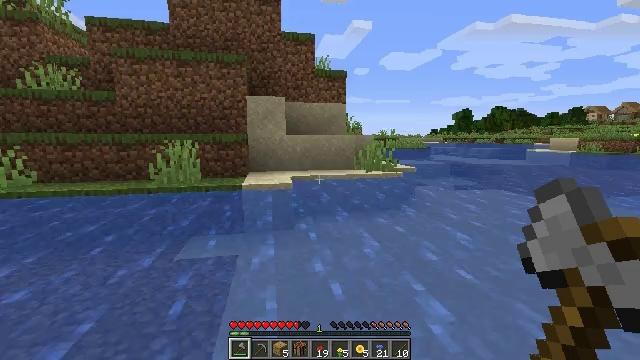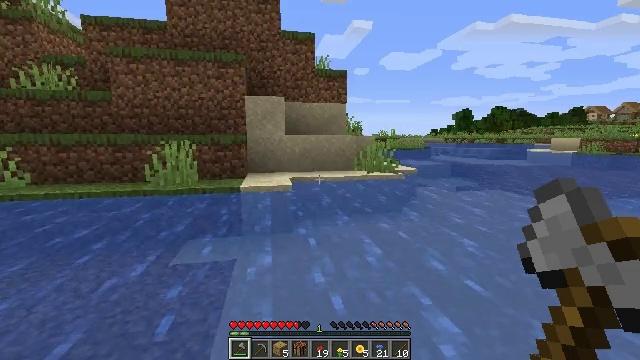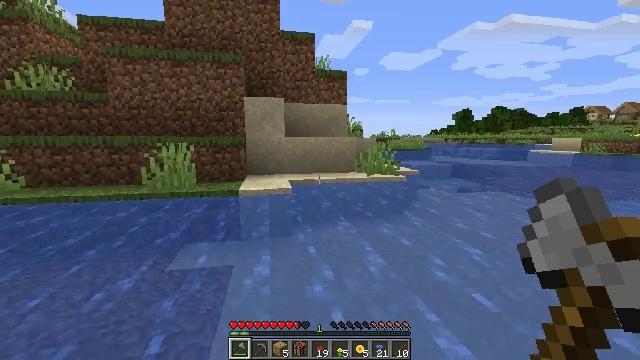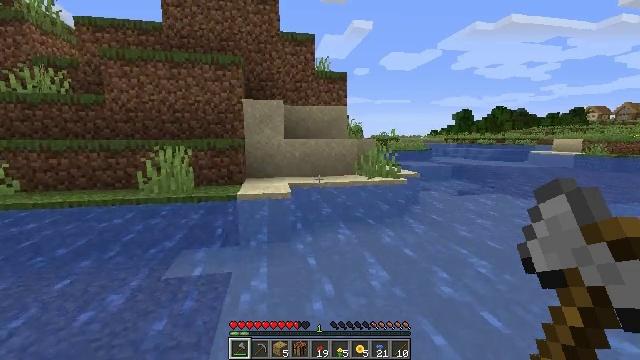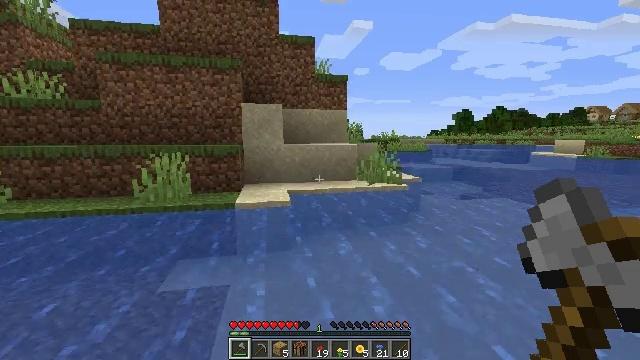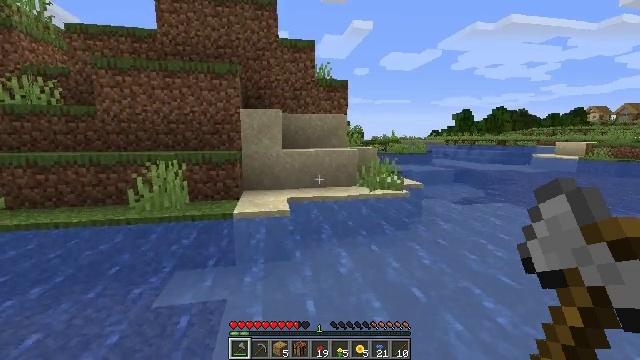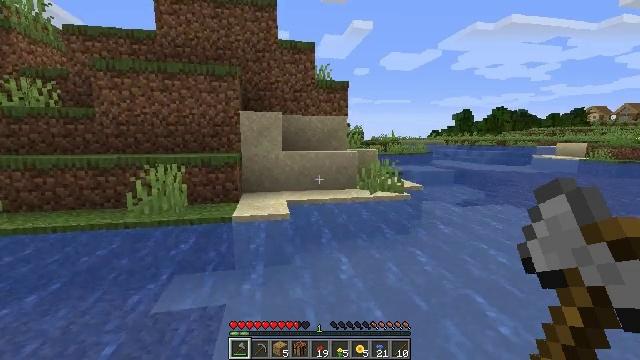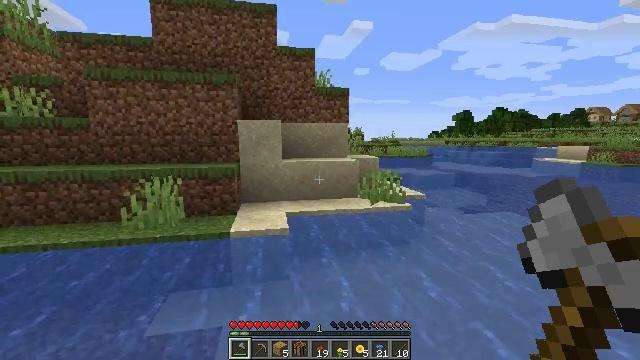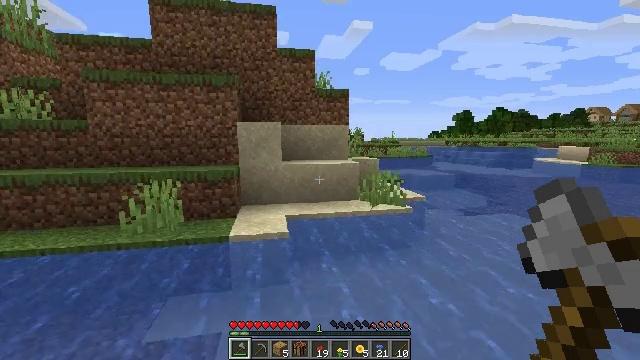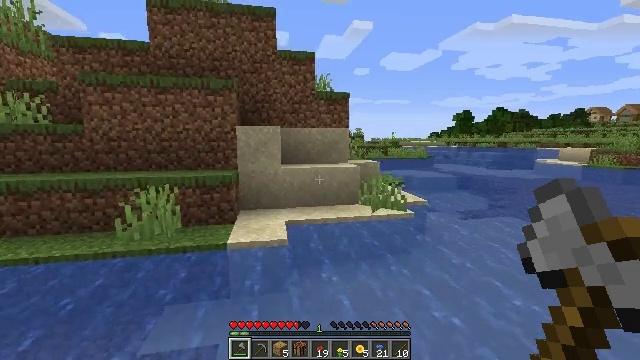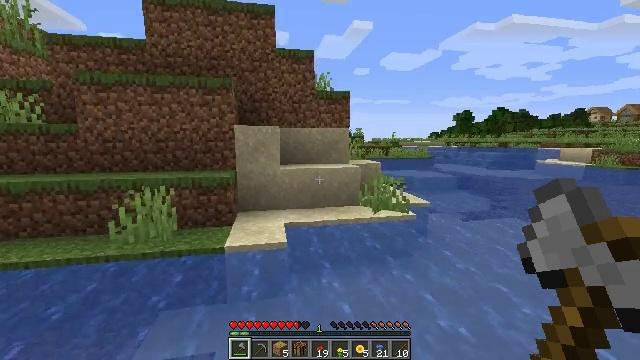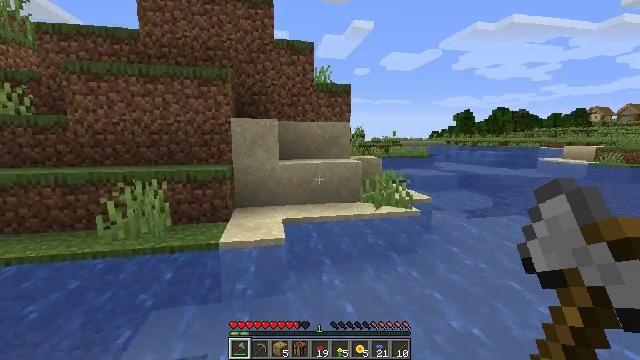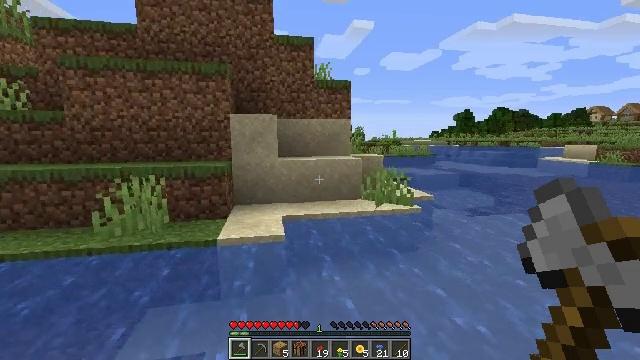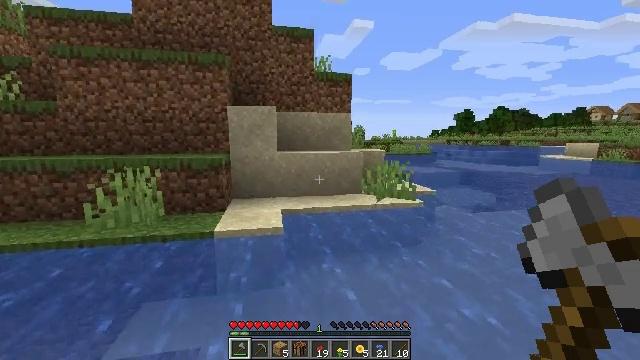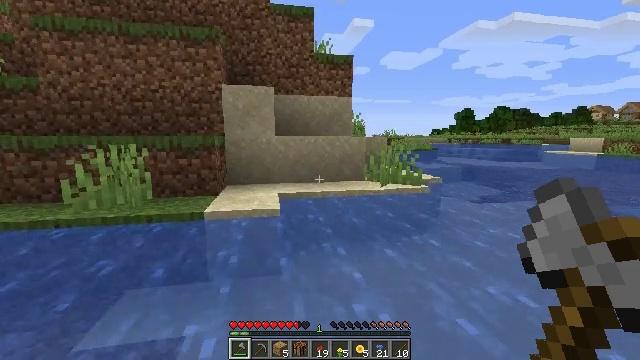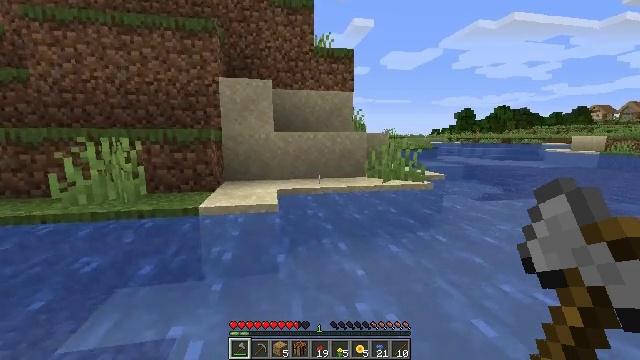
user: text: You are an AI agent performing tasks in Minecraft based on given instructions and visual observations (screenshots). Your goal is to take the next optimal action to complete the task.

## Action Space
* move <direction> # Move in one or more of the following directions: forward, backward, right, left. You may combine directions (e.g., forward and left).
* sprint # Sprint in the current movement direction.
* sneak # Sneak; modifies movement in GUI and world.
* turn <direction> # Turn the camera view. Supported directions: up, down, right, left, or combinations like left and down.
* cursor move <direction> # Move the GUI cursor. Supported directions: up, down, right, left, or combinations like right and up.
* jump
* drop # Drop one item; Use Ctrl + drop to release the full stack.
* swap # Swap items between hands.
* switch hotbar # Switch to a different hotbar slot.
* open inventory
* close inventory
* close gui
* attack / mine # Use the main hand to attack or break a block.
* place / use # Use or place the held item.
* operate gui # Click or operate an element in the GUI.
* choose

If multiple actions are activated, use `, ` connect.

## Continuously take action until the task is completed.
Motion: motion action
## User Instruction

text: Break the sugar cane.
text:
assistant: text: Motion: move forward, jump
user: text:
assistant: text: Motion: move forward, jump
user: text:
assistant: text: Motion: move forward, jump
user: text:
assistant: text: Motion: move forward, jump
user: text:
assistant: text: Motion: move forward, jump
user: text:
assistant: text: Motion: move forward, jump
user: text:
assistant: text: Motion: move forward, jump
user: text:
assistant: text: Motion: move forward, jump
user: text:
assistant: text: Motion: move forward, jump
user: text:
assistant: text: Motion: move forward, jump
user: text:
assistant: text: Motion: move forward, jump
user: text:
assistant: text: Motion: move forward, jump
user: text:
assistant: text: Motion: move forward, jump
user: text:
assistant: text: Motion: move forward, jump
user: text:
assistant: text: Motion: move forward, jump
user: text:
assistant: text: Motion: move forward, jump
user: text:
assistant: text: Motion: move forward, jump
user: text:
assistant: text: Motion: move forward, jump
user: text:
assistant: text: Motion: move forward, jump
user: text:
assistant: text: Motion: move forward, jump
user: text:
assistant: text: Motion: move forward, jump
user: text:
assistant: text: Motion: move forward, jump
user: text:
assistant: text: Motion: move forward, jump
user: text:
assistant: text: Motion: move forward, jump
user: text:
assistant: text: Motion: move forward, jump
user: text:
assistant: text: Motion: move forward, jump
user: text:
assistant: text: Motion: move forward, jump
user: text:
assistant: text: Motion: move forward, jump
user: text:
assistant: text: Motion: move forward, jump
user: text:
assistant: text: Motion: move forward, jump